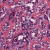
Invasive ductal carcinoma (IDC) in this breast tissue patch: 1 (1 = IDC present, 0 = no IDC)